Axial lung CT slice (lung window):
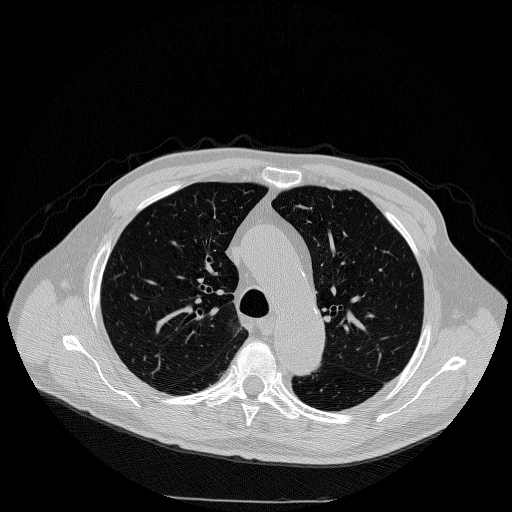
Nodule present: no